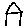
Label: house